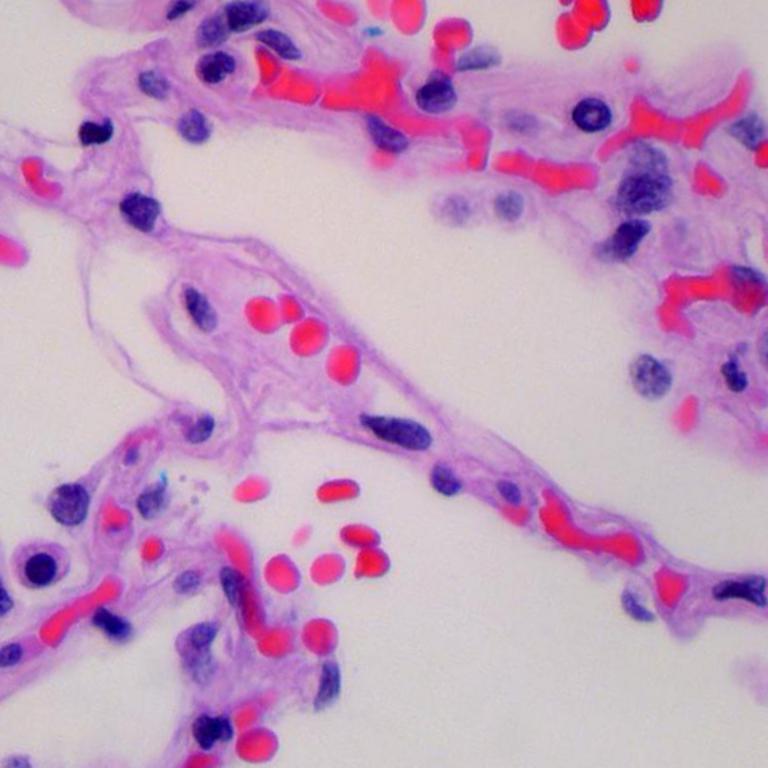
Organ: lung
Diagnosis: benign